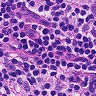
Metastatic tissue present: no